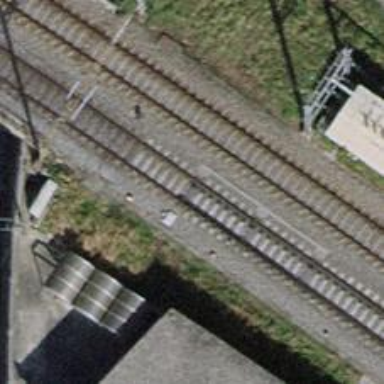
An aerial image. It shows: Railway switch.